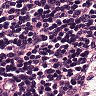
Metastatic tissue present: no